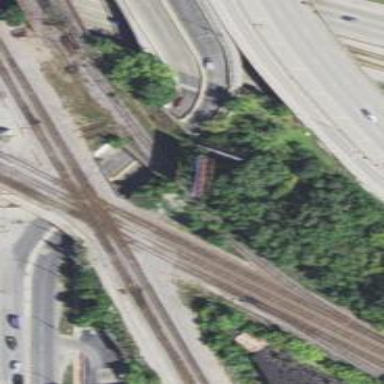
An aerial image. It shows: Disused railway spur bridge.